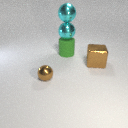
large brown metal cube in front of large green rubber cylinder